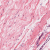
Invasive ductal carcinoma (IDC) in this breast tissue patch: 0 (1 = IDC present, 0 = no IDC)